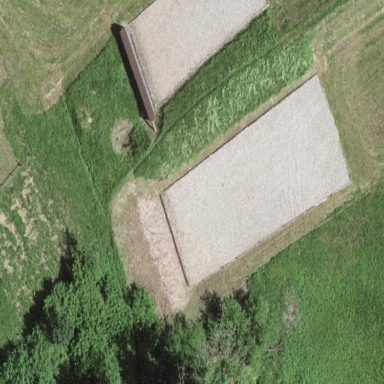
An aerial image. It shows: Shooting range on leisure land pitch.